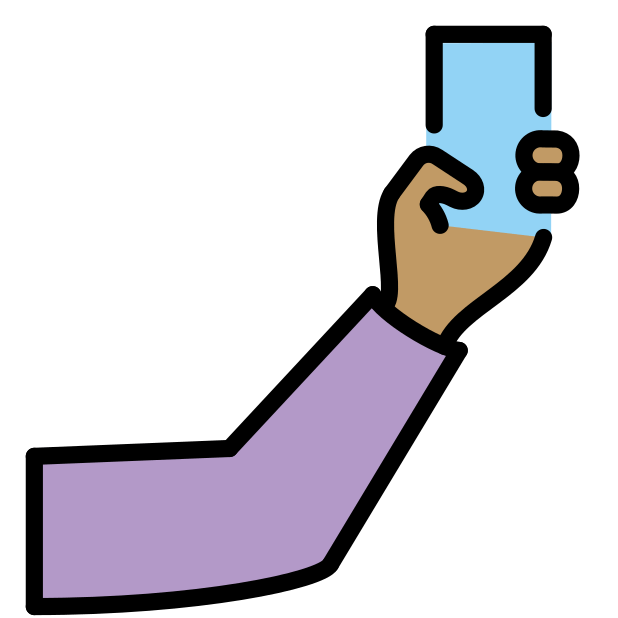
selfie: medium skin tone